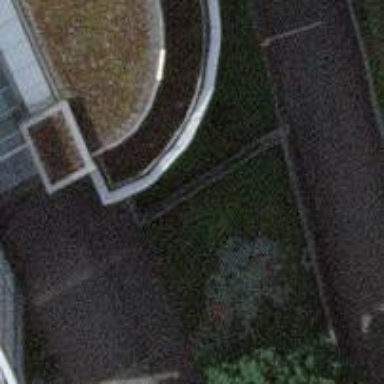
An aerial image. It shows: Retaining wall.